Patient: sex M, age 65
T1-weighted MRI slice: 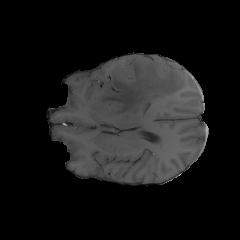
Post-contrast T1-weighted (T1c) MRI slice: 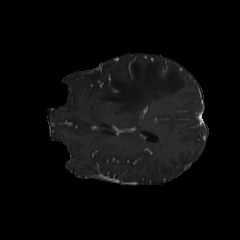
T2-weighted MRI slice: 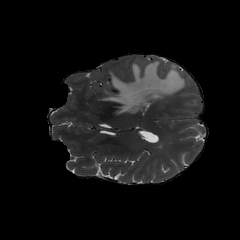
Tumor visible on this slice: yes
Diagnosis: Glioblastoma, IDH-wildtype
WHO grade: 4